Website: home-depot
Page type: billing-address
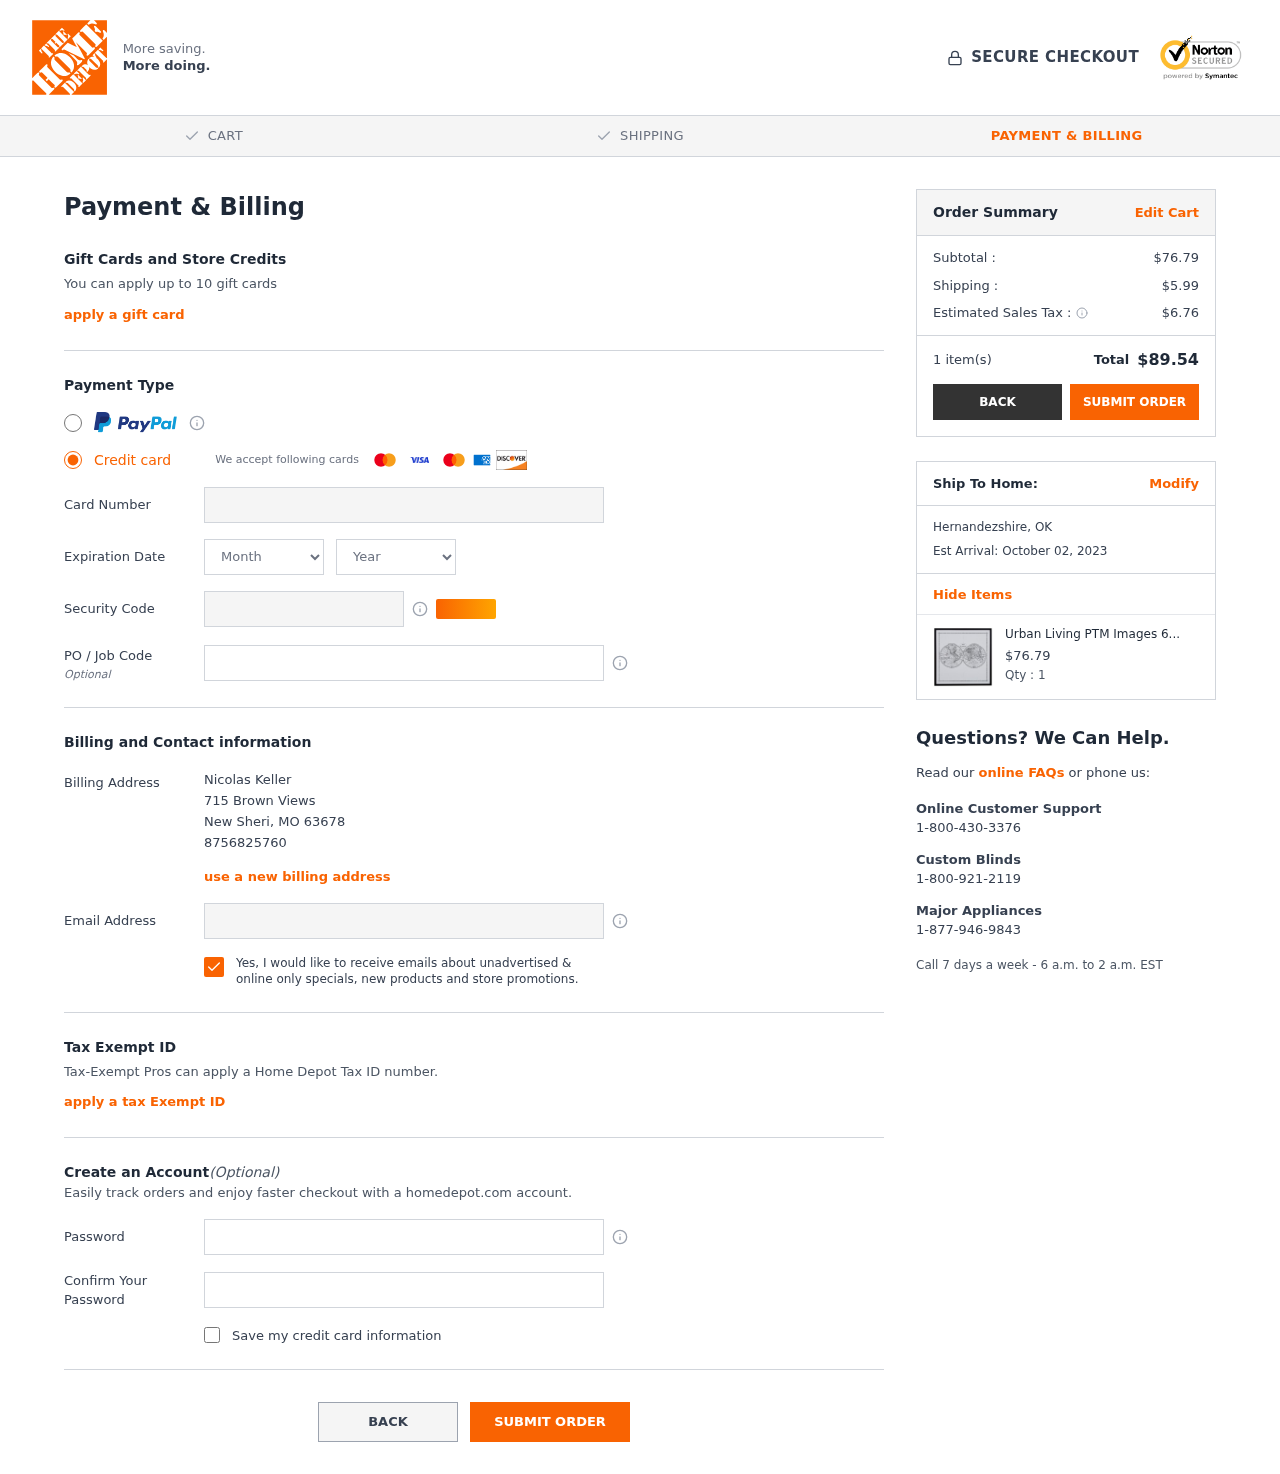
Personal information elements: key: PII_CARD_CVV
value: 501
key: PII_CARD_EXPIRY_MONTH
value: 05
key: PII_CARD_EXPIRY_YEAR
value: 28
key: PII_CARD_NUMBER
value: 6517 3031 0024 7346
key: PII_CITY
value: New Sheri
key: PII_CITY2
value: Hernandezshire
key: PII_EMAIL
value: nicolaskeller@yahoo.com
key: PII_FULLNAME
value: Nicolas Keller
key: PII_JOB_CODE
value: JOB-1196
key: PII_PHONE
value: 8756825760
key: PII_POSTCODE
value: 63678
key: PII_STATE_ABBR
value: MO
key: PII_STATE_ABBR2
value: OK
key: PII_STREET
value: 715 Brown Views
Product elements: key: PRODUCT1_NAME
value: Urban Living PTM Images 6-17329 Collection Inverse Framed giclee Wall Art
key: PRODUCT1_PRICE
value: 76.79
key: PRODUCT1_QUANTITY
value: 1
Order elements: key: ORDER_SUBTOTAL
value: $76.79
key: ORDER_SHIPPING_COST
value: $5.99
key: ORDER_TAX
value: $6.76
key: ORDER_NUM_ITEMS
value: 1 item(s)
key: ORDER_TOTAL
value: $89.54
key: ORDER_DELIVERY_DATE
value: Est Arrival: October 02, 2023